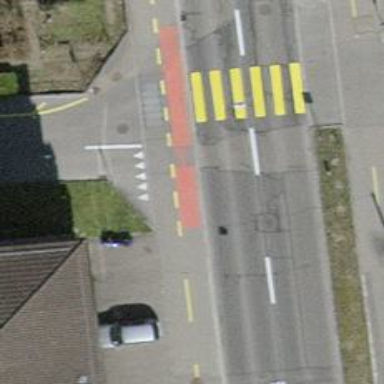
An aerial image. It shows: Secondary road with asphalt surface. There are trolley wires above the road and cycle track on the right side.